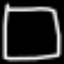
Label: square